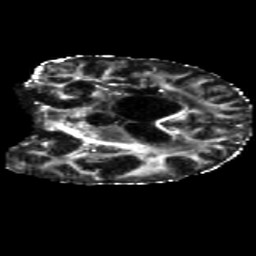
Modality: FA
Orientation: coronal
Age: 52
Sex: male
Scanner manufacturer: siemens
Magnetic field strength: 3 T
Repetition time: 5.25 s
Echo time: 0.08 s